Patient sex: M
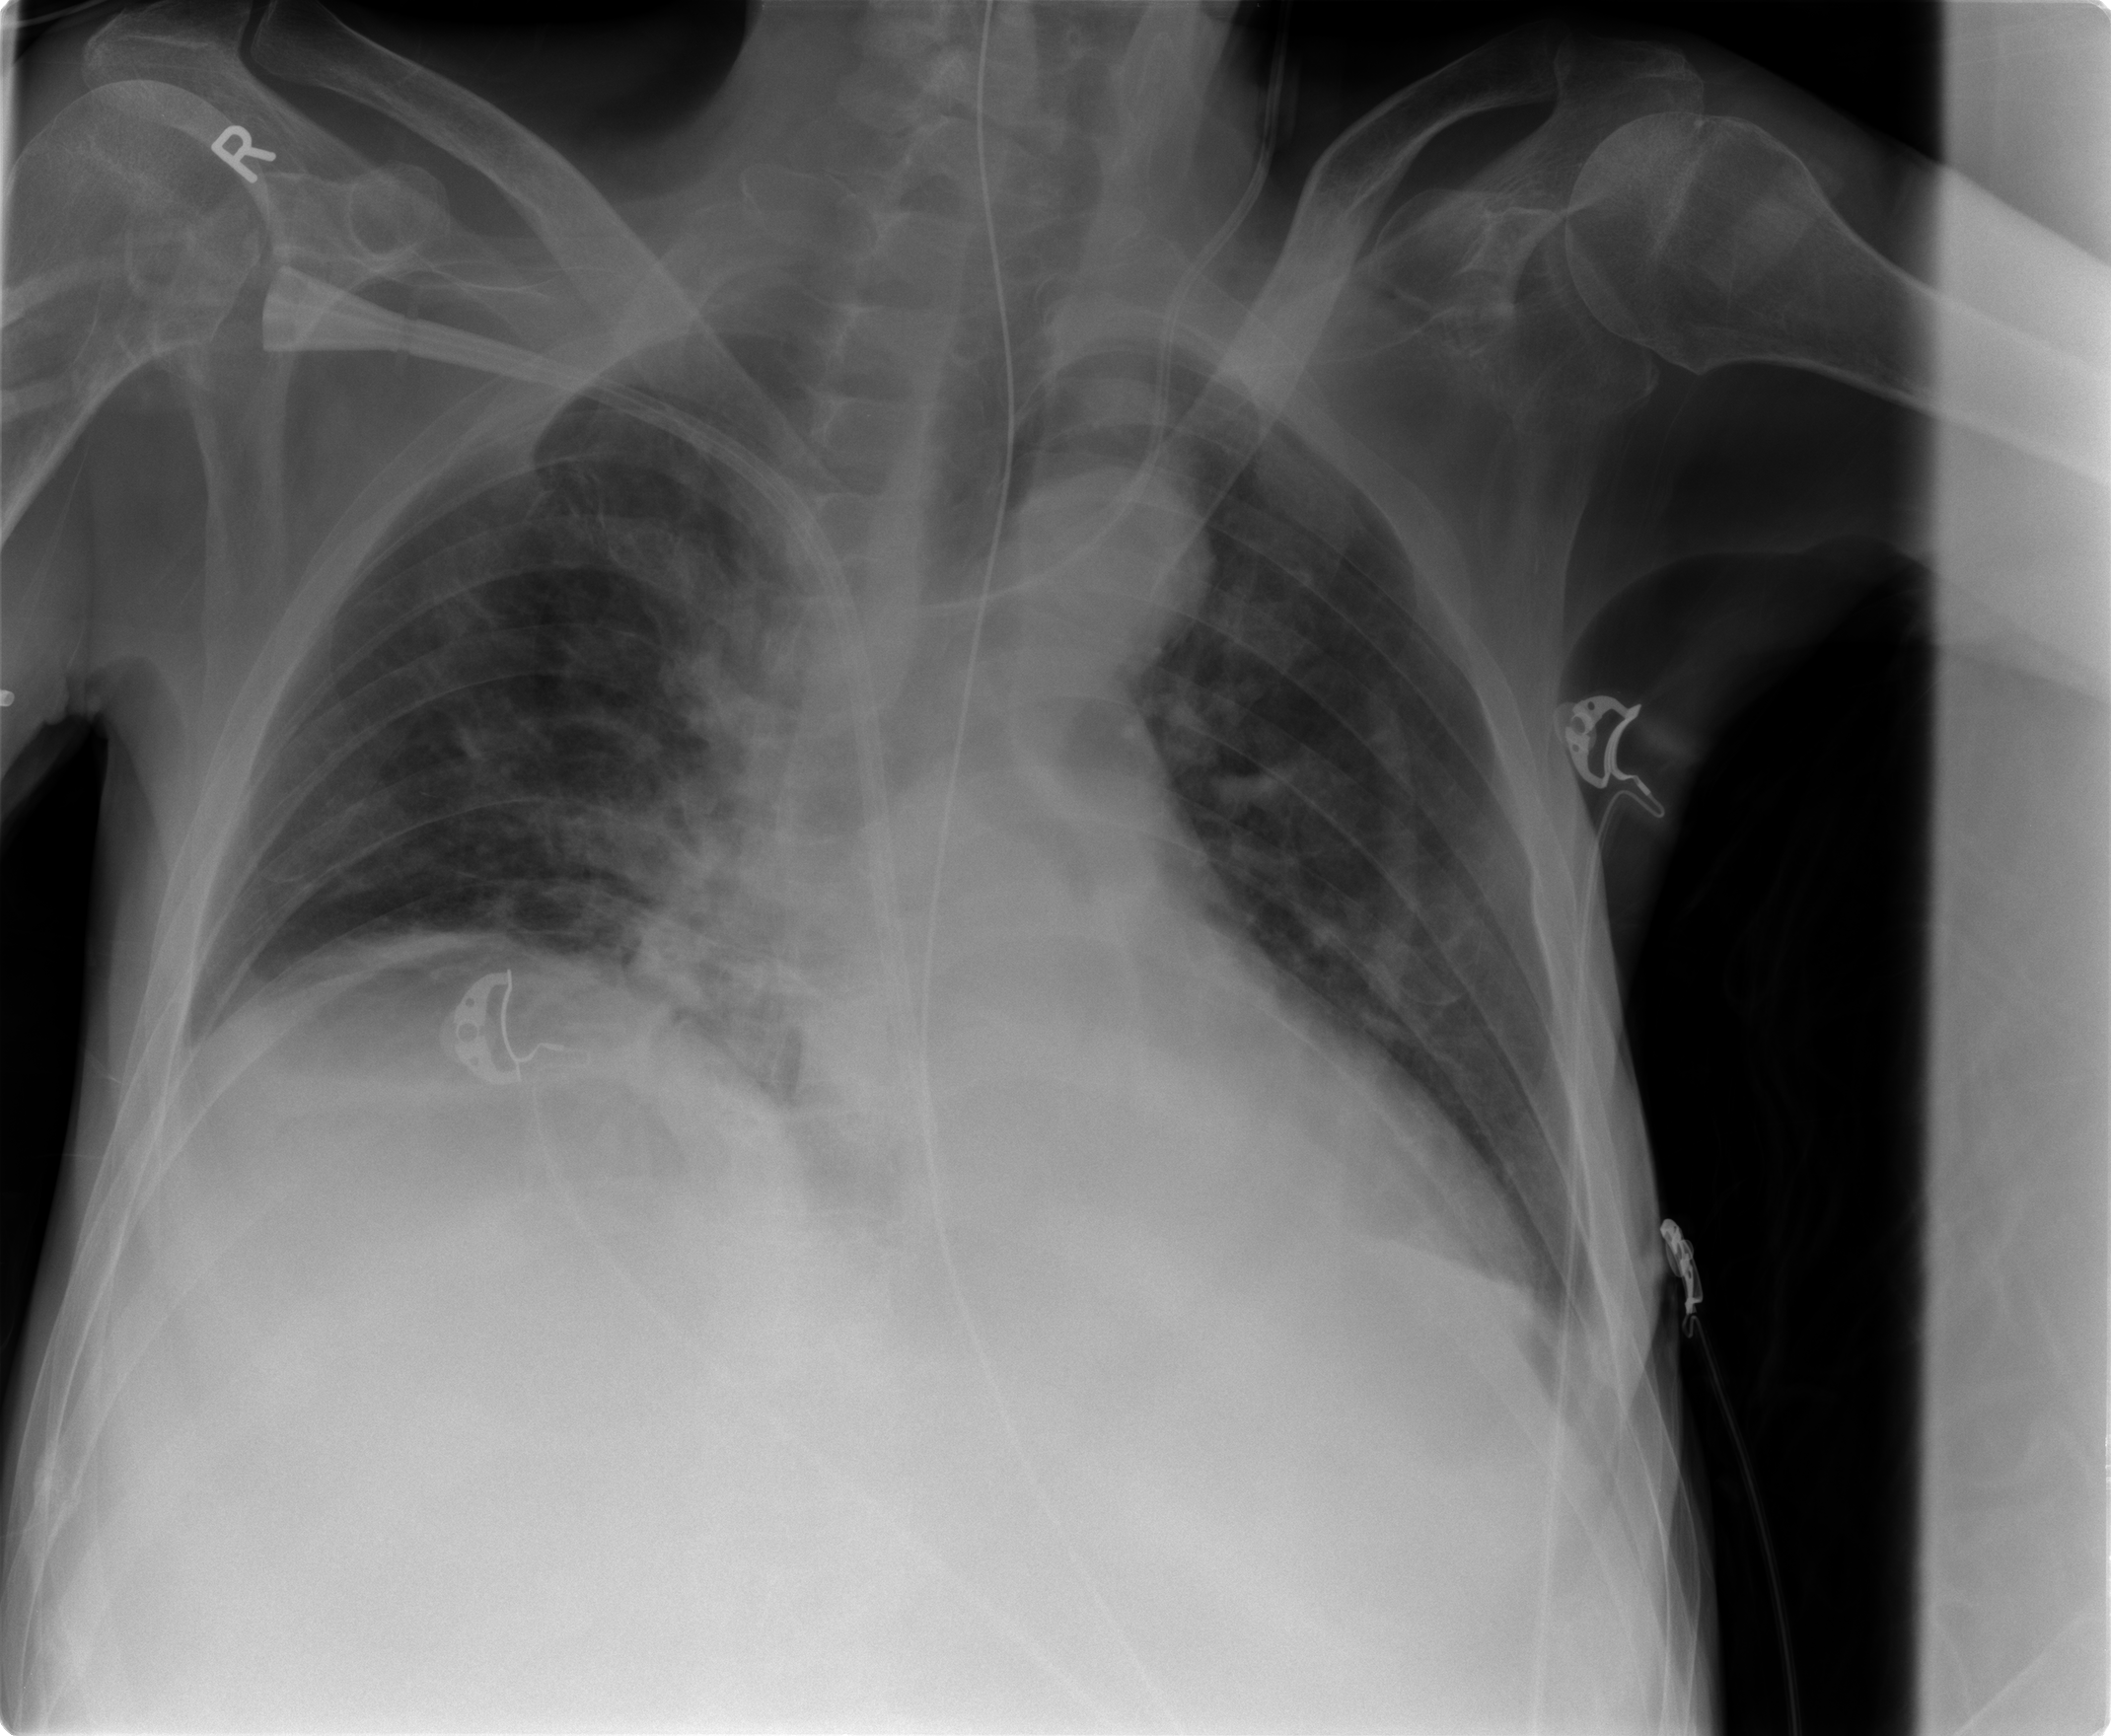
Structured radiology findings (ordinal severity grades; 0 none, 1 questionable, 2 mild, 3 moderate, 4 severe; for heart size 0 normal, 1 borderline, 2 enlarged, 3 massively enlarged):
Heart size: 0
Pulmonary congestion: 2
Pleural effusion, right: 0
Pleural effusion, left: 0
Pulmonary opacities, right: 2
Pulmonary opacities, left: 1
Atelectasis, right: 2
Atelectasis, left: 2